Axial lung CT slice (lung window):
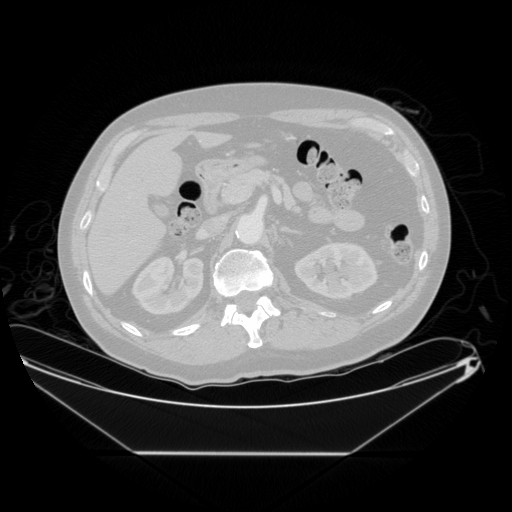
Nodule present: no